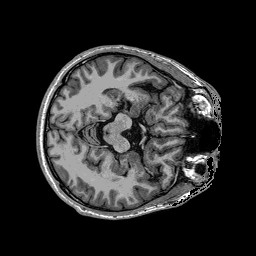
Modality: T1w
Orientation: coronal
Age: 32
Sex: male